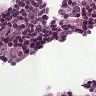
Metastatic tissue present: yes